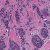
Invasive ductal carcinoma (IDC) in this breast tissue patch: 0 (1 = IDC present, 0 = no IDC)